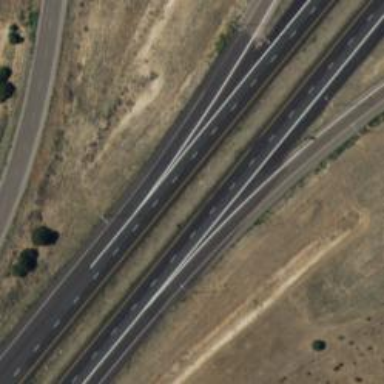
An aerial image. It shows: This image shows trunk highway that functions as expressway.